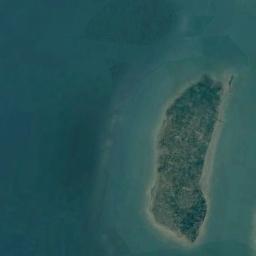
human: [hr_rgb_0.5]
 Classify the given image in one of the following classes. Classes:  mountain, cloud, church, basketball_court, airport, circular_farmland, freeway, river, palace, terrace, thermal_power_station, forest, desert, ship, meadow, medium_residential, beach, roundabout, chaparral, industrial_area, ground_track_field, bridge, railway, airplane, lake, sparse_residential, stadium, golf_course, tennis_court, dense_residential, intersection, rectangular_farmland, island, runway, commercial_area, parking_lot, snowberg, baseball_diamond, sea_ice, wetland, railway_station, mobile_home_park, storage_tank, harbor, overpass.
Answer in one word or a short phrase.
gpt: island